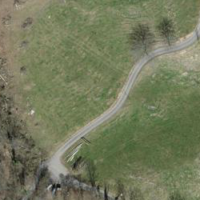
EUNIS habitat code: 24
Species observed at this site:
Pieris rapae
Melanargia galathea